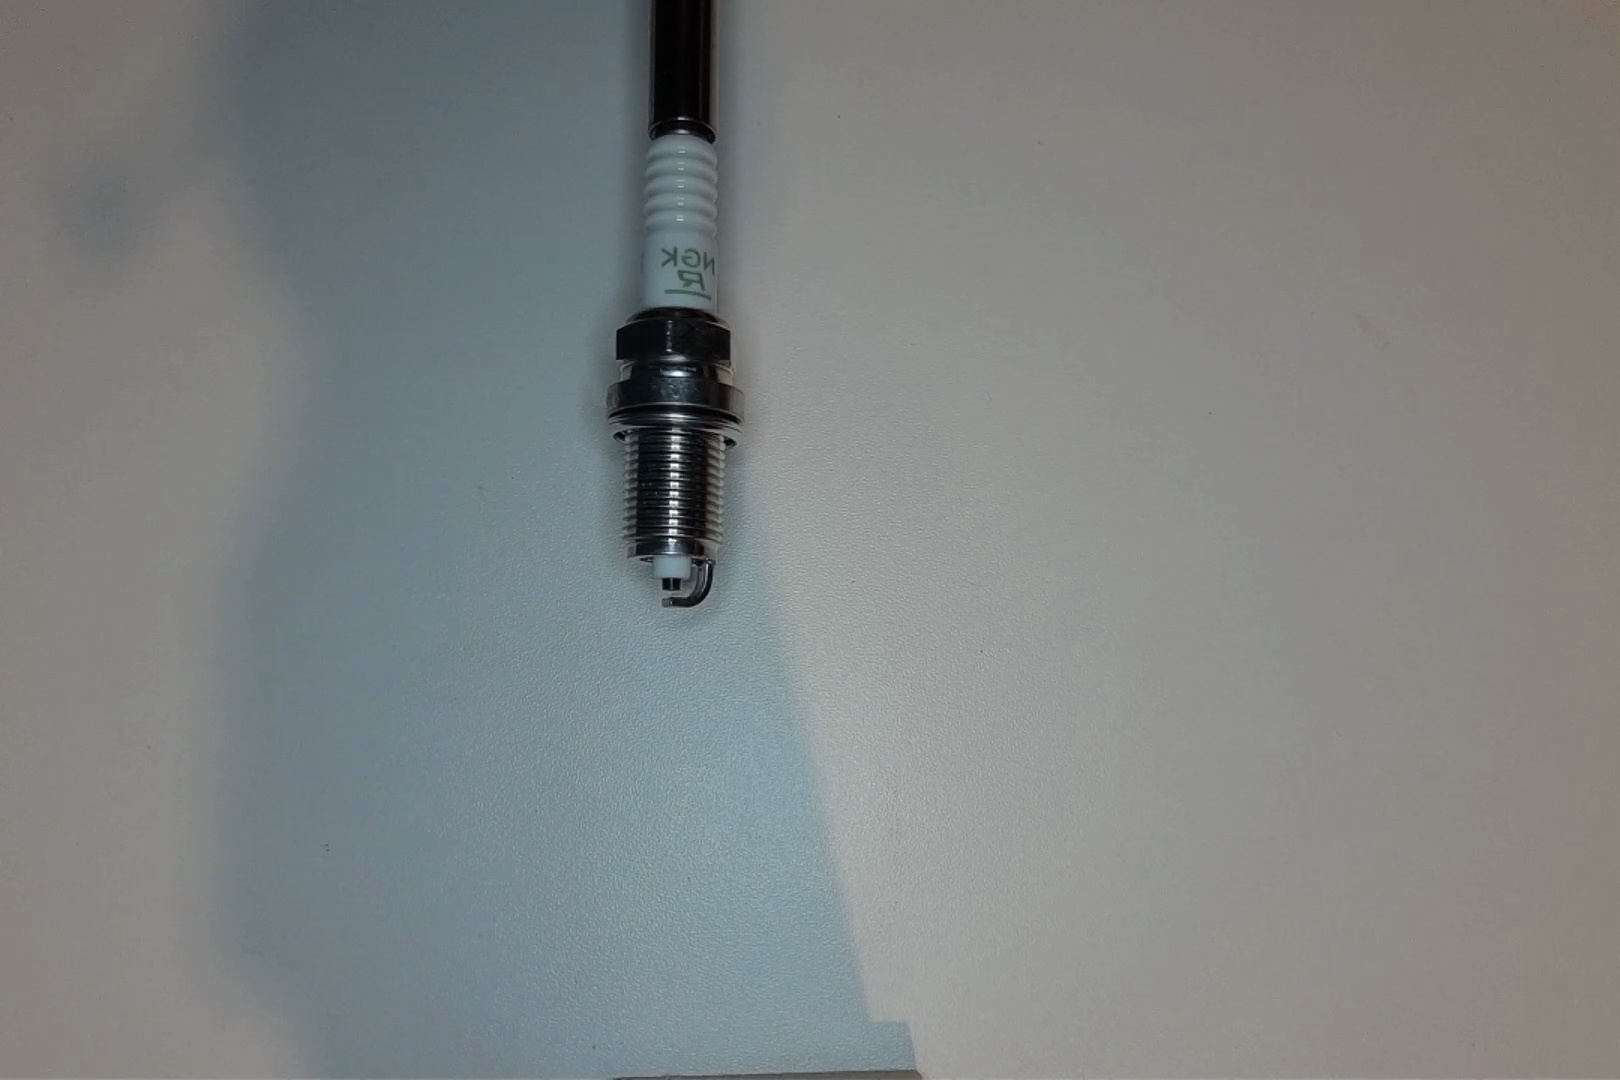
Label: no anomaly